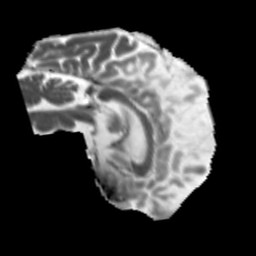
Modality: MD
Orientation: sagittal
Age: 56
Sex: male
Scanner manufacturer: siemens
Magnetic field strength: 3 T
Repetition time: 5.47 s
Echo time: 0.0854 s